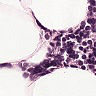
Metastatic tissue present: no